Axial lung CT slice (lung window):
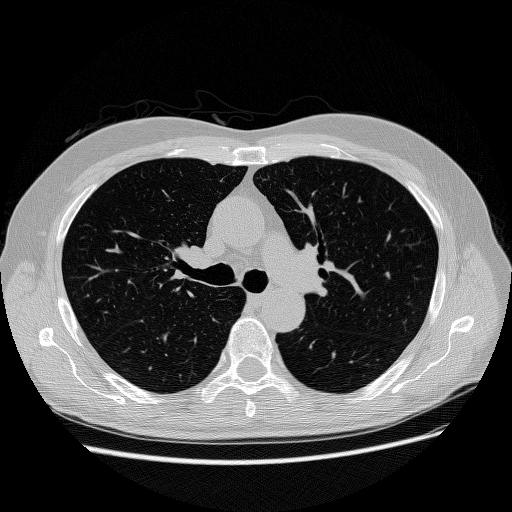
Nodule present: no